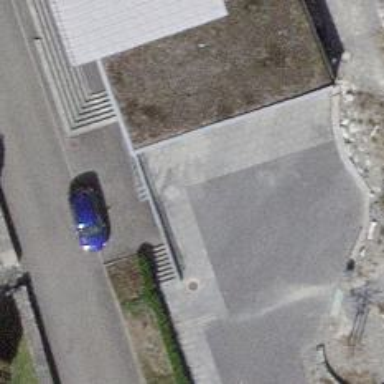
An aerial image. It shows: Bicycle parking area with rack.